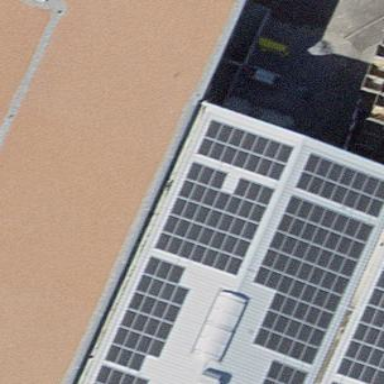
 consisting of solar photovoltaic panels."